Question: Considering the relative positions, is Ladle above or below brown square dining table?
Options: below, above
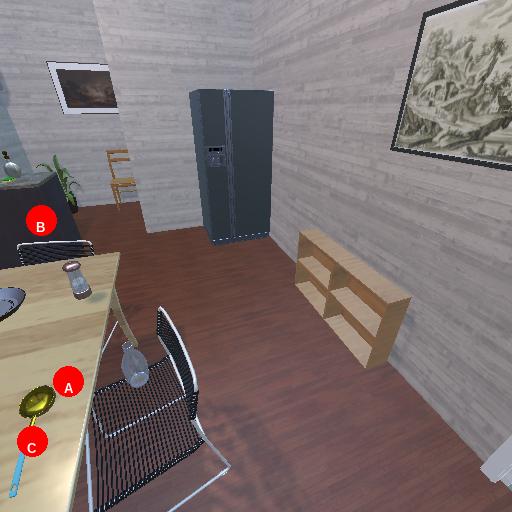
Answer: below